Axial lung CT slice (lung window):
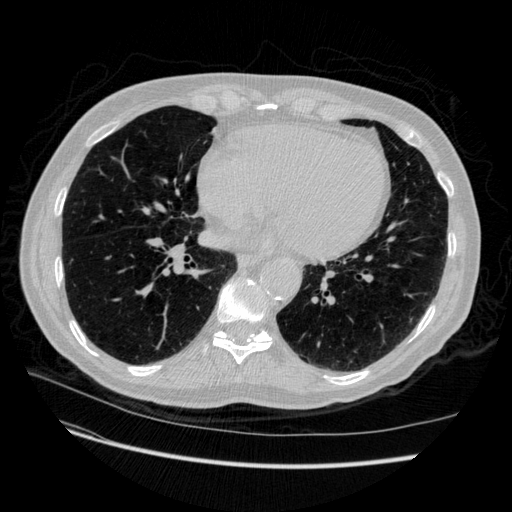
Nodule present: no